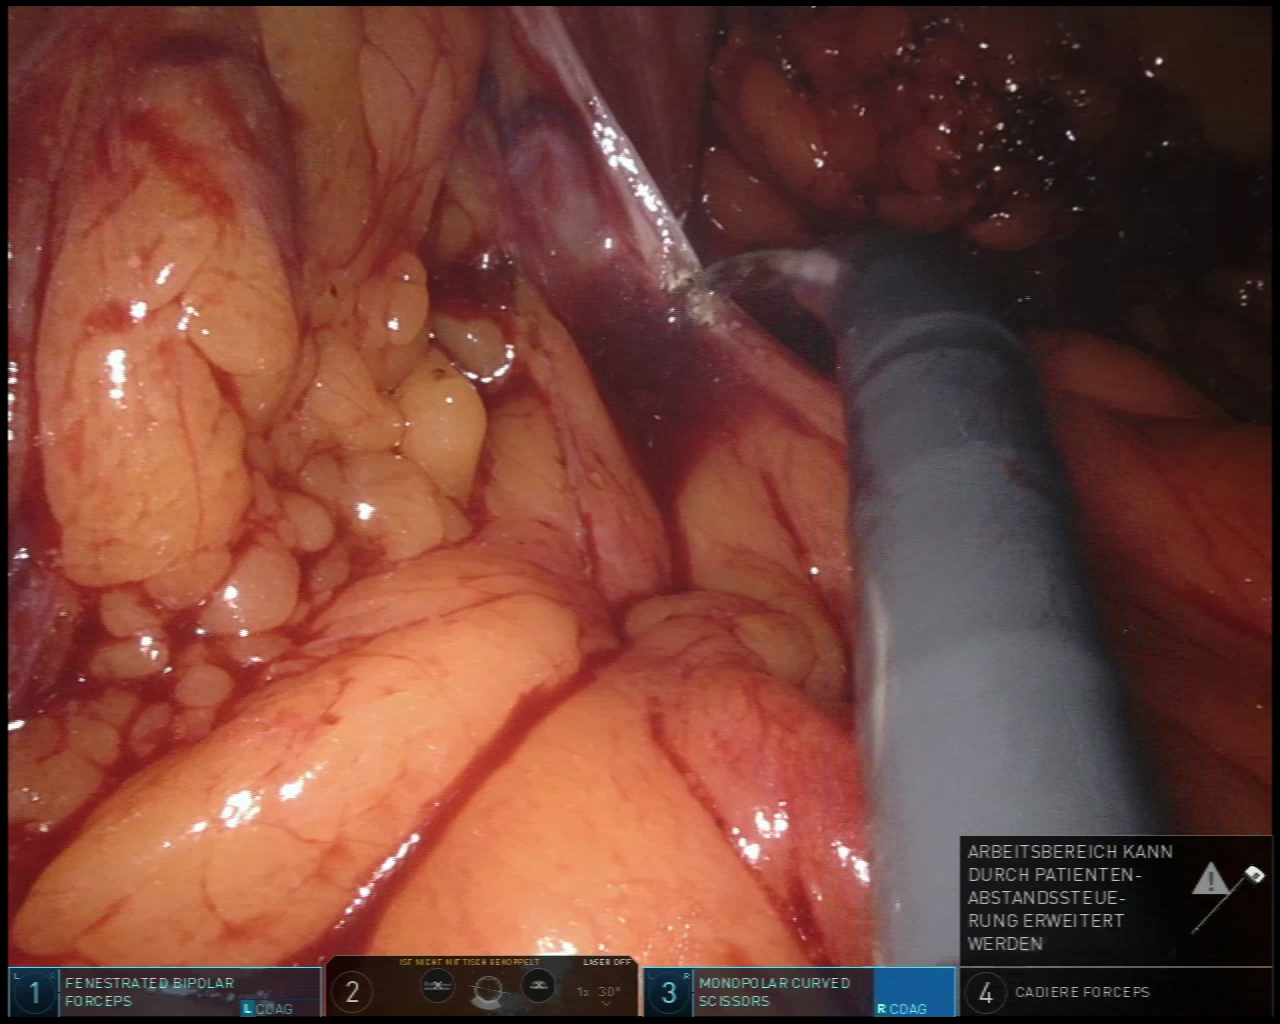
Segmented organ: stomach
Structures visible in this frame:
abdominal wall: no
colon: no
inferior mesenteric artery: no
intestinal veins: no
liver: no
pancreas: no
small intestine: no
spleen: no
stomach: yes
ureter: no
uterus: no
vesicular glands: no